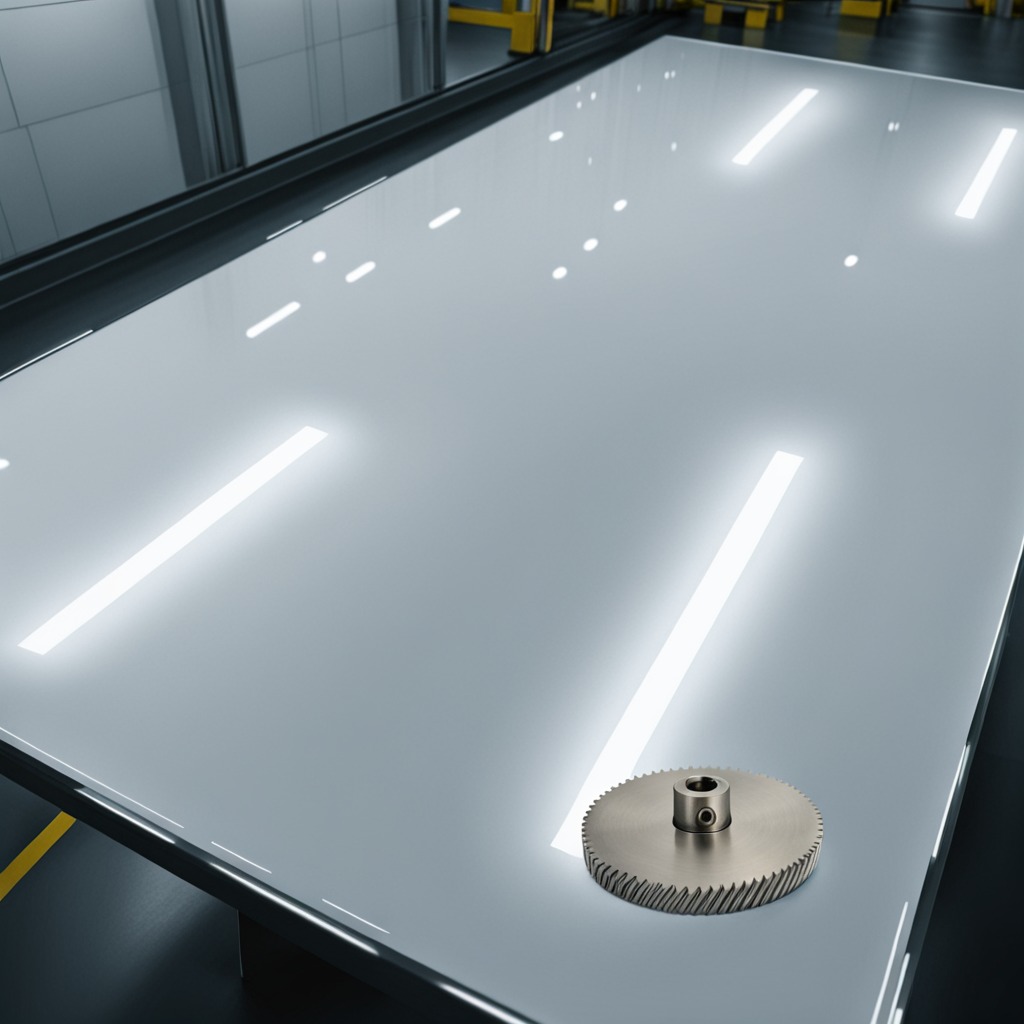
A steel gear with teeth lies on the table in the ship maintenance bay industrial lighting.